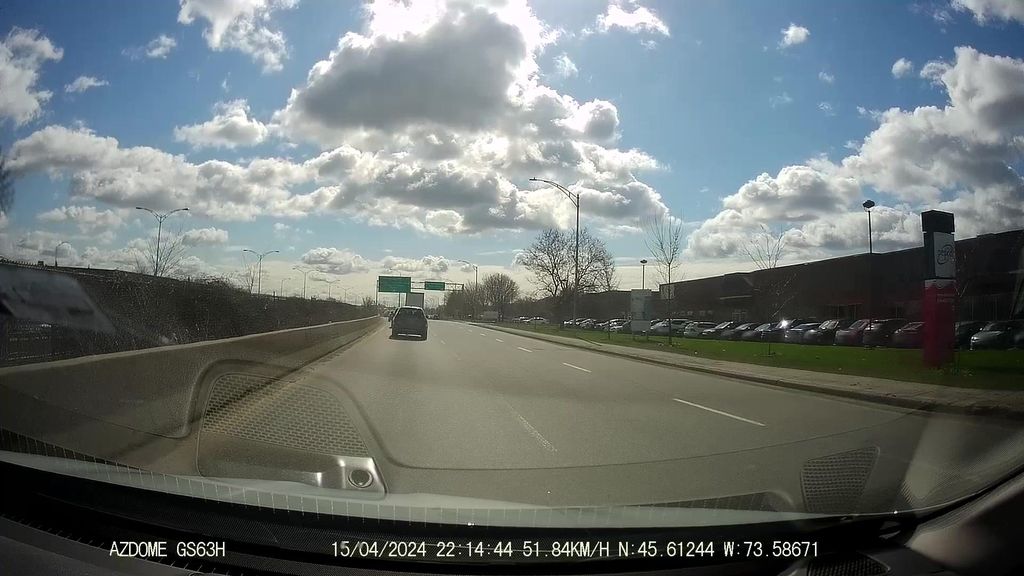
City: montreal